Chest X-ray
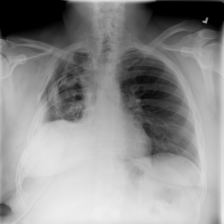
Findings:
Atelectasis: negative
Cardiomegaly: negative
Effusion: negative
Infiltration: positive
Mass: negative
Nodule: negative
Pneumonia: negative
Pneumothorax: positive
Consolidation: negative
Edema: negative
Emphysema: negative
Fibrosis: negative
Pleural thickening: negative
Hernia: negative